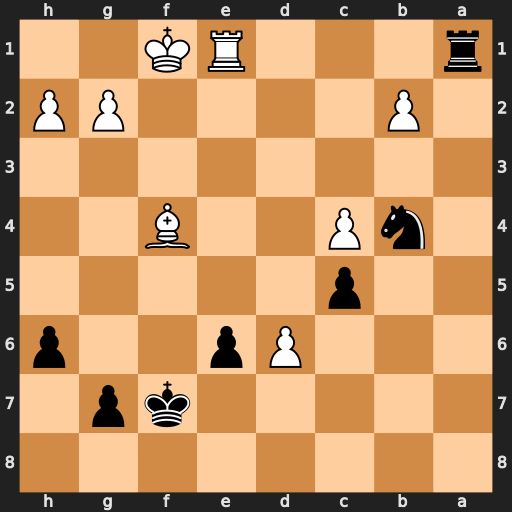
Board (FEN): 8/5kp1/3Pp2p/2p5/1nP2B2/8/1P4PP/r3RK2
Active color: b
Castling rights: -
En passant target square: -
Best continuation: Rxe1+ Kxe1 Nd3+ Kd2 Nxf4